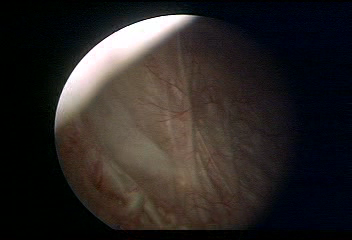
Modality: WLC
Class: Normal mucosa
Bladder cancer association: No